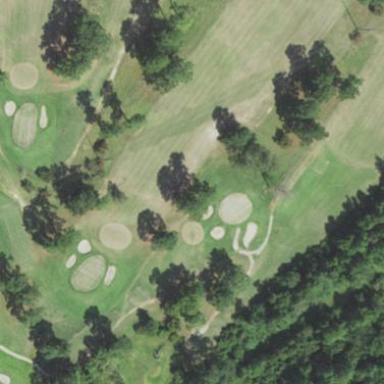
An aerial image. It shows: Golf fairway on grassland designated for leisure and sports activities.